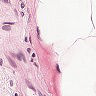
Metastatic tissue present: no